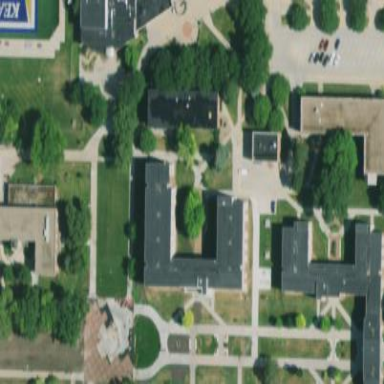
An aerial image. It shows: Dormitory building.